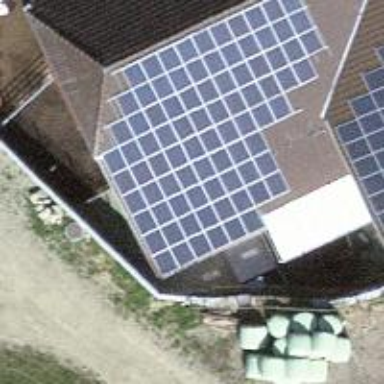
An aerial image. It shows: Solar power generator.